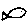
Label: fish